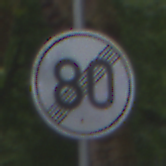
Verkehrszeichen: EndeGeschwindigkeit80
Umgebung: Outdoor, Urban
Tageszeit: MorningAfternoon
Wetter: Overcast
Licht: Natural
Jahreszeit: NotSpecified
Kontrast: LowContrast